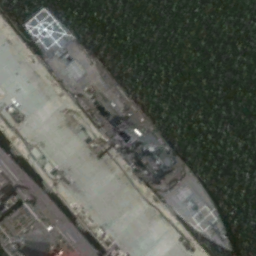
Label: destroyer